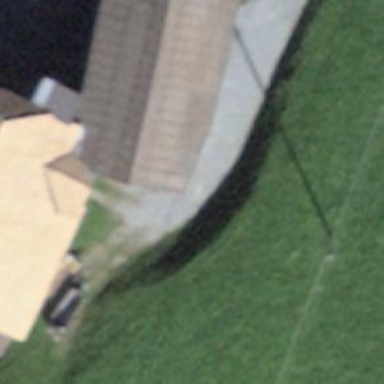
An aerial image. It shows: Shed.